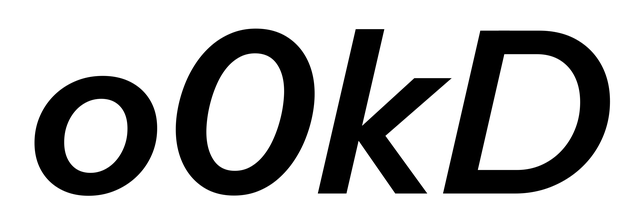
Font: InstrumentSans-Italic_SemiBold_Italic